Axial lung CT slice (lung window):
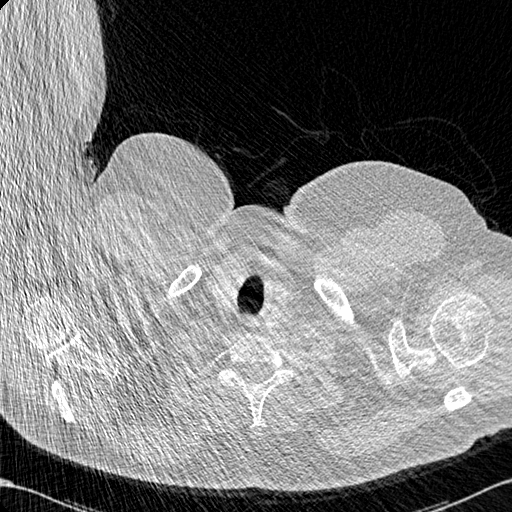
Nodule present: no